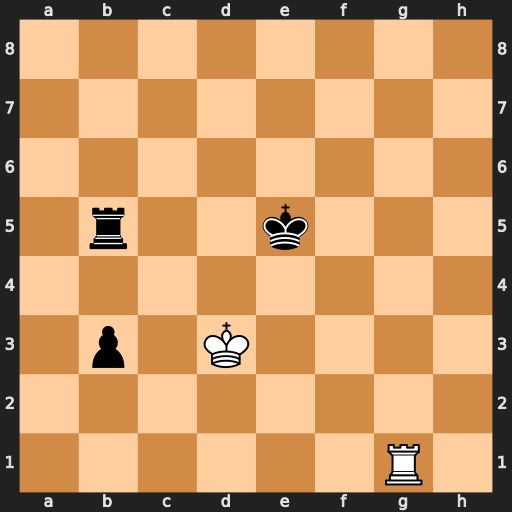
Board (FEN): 8/8/8/1r2k3/8/1p1K4/8/6R1
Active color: w
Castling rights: -
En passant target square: -
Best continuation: Rg5+ Kd6 Rxb5